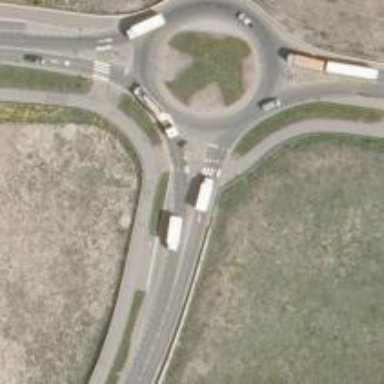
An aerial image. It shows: Uncontrolled road crossing.